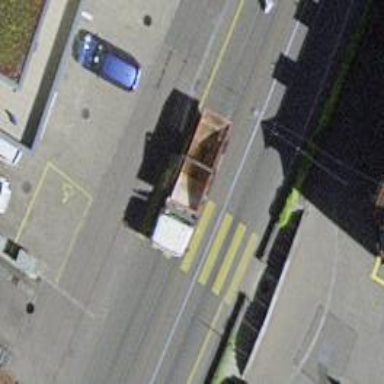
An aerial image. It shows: Railway crossing.